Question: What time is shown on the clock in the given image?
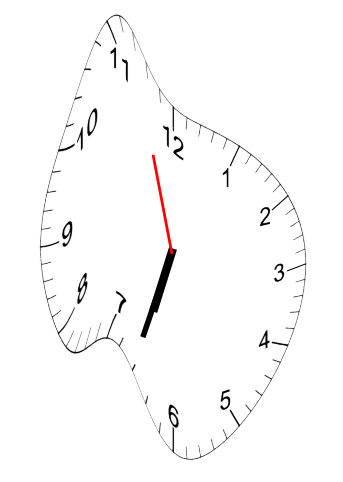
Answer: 06:32:57